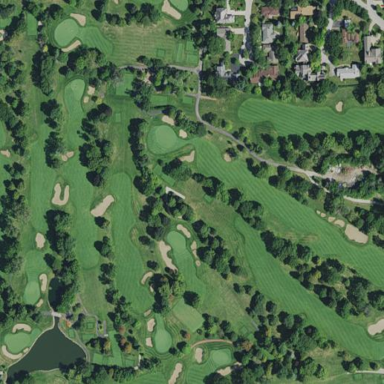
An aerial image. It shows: Golf course.